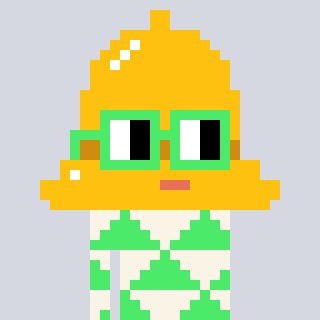
a pixel art character with square light green glasses, a bell-shaped head and a teal-colored body on a cool background